Field crop: maize
Growth stage: 2
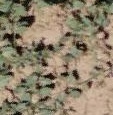
Species: convolvulus